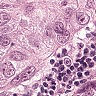
Metastatic tissue present: yes